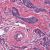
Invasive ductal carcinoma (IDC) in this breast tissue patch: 1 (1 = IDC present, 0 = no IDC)